Question: I have created a custom welcome page with an image on it but the main panel on the top remains to be displayed. For what I want to achieve see image below:

Here is the code:
'''
[Code]
procedure InitializeWizard;
var
BitmapFileName: string;
BitmapImage: TBitmapImage;
WelcomePage: TWizardPage;
begin
WelcomePage := CreateCustomPage(wpWelcome, '', '');
BitmapFileName := ExpandConstant('{tmp}\DataNova_Logo.bmp');
ExtractTemporaryFile(ExtractFileName(BitmapFileName));
BitmapImage := TBitmapImage.Create(WelcomePage);
BitmapImage.AutoSize := True;
BitmapImage.Bitmap.LoadFromFile(BitmapFileName);
BitmapImage.Cursor := crHand;
BitmapImage.Left := 10;
BitmapImage.Top := 10;
BitmapImage.Parent := WelcomePage.Surface;
end;
'''
How to show the image over the whole page with the main panel hidden ?
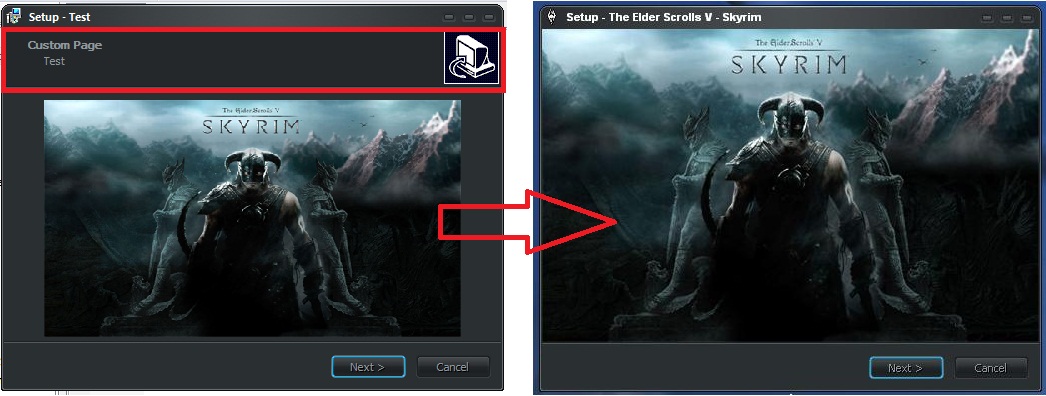
Answer: You need to hide the 'Bevel1', 'MainPanel' and the 'InnerNotebook' components when you switch to your welcome page and show them again when you leave it. As the opposite, the image you need to show only when you're showing your welcome page since it covers the whole page area. So the following code will do the trick:
'''
[Code]
var
WelcomePageID: Integer;
BitmapImage: TBitmapImage;
procedure InitializeWizard;
var
WelcomePage: TWizardPage;
begin
WelcomePage := CreateCustomPage(wpWelcome, '', '');
WelcomePageID := WelcomePage.ID;
BitmapImage := TBitmapImage.Create(WizardForm);
BitmapImage.Bitmap.LoadFromFile('C:\Image.bmp');
BitmapImage.Top := 0;
BitmapImage.Left := 0;
BitmapImage.AutoSize := True;
BitmapImage.Cursor := crHand;
BitmapImage.Visible := False;
BitmapImage.Parent := WizardForm.InnerPage;
end;
procedure CurPageChanged(CurPageID: Integer);
begin
BitmapImage.Visible := CurPageID = WelcomePageID;
WizardForm.Bevel1.Visible := CurPageID <> WelcomePageID;
WizardForm.MainPanel.Visible := CurPageID <> WelcomePageID;
WizardForm.InnerNotebook.Visible := CurPageID <> WelcomePageID;
end;
'''